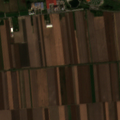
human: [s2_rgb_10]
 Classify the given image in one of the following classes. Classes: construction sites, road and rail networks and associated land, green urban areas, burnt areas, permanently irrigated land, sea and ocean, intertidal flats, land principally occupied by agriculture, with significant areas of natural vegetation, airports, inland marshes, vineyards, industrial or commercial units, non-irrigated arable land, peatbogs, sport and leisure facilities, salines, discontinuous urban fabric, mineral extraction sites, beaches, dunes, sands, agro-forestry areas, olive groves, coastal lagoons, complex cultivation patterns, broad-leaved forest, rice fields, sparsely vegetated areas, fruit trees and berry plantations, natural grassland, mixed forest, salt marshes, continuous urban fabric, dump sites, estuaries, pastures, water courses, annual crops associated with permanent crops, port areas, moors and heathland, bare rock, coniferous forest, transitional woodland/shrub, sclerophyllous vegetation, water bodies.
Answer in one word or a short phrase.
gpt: industrial or commercial units, non-irrigated arable land, land principally occupied by agriculture, with significant areas of natural vegetation